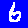
Digit: 6